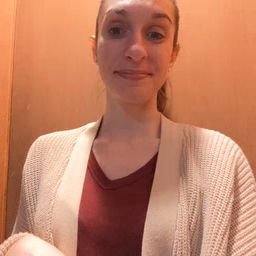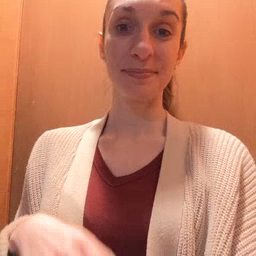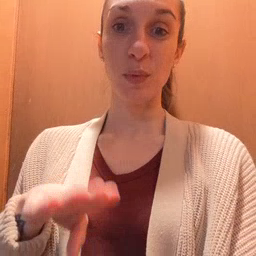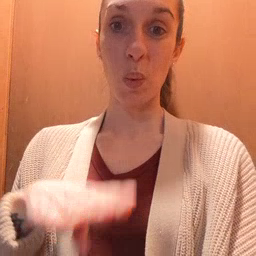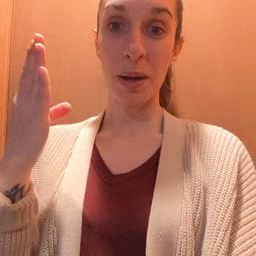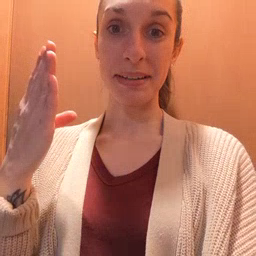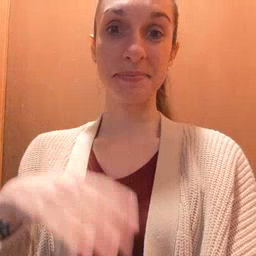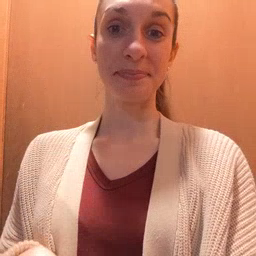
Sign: open